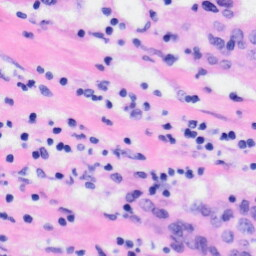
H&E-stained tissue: Liver